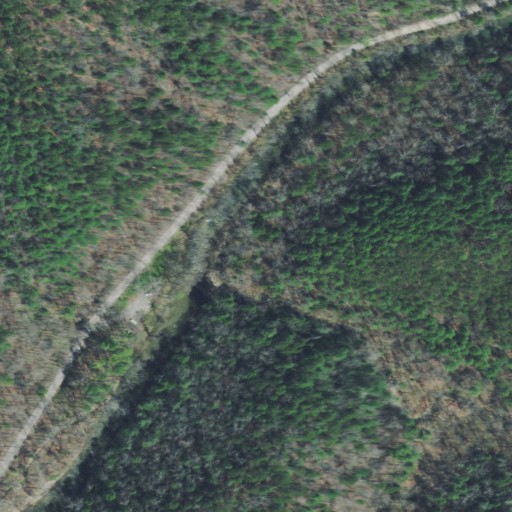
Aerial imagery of valley in Tennessee named Slide Hollow containing evergreen forest, mixed forest, open development, and deciduous forest